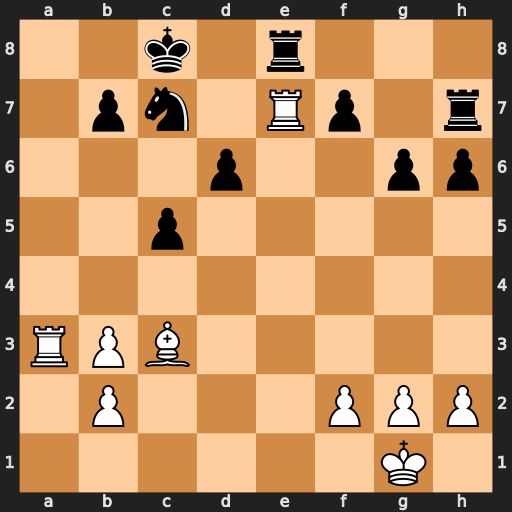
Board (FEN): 2k1r3/1pn1Rp1r/3p2pp/2p5/8/RPB5/1P3PPP/6K1
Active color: w
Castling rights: -
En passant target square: -
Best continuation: Ra8+ Nxa8 Rxe8+ Kd7 Rxa8